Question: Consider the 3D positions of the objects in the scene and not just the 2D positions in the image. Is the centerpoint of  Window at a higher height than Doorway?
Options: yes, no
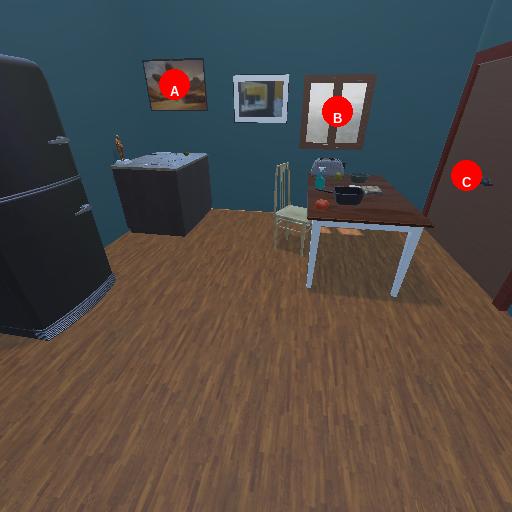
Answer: yes